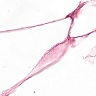
Metastatic tissue present: no